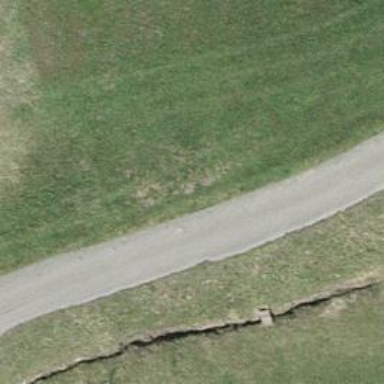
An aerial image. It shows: Well-maintained track road of grade 1.